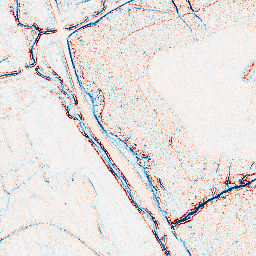
Category: edge_preserving
Decomposition family: bilateral
Decomposition parameters: d: 5
sigma_color: 25
sigma_space: 150
Upsampling method: quartic
Upsampling parameters: scale: 2
Upsampling scale: 2